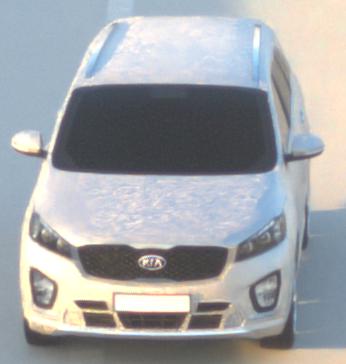
Make: KIA
Model: Sorento 2.2 CRDi
Detailed model: Sorento (UM)
Model produced from: 2015/03
Model produced until: 2017/10
Doors: 5
Color: white
Road condition: dry road
Daytime: sunrise or sunset
Contrast: medium contrast